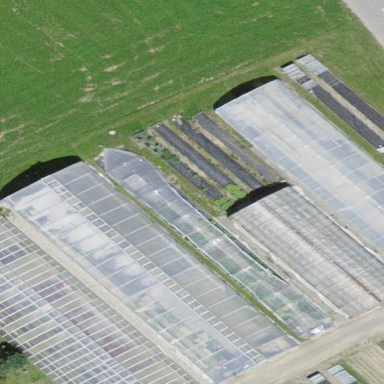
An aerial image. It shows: Greenhouse.